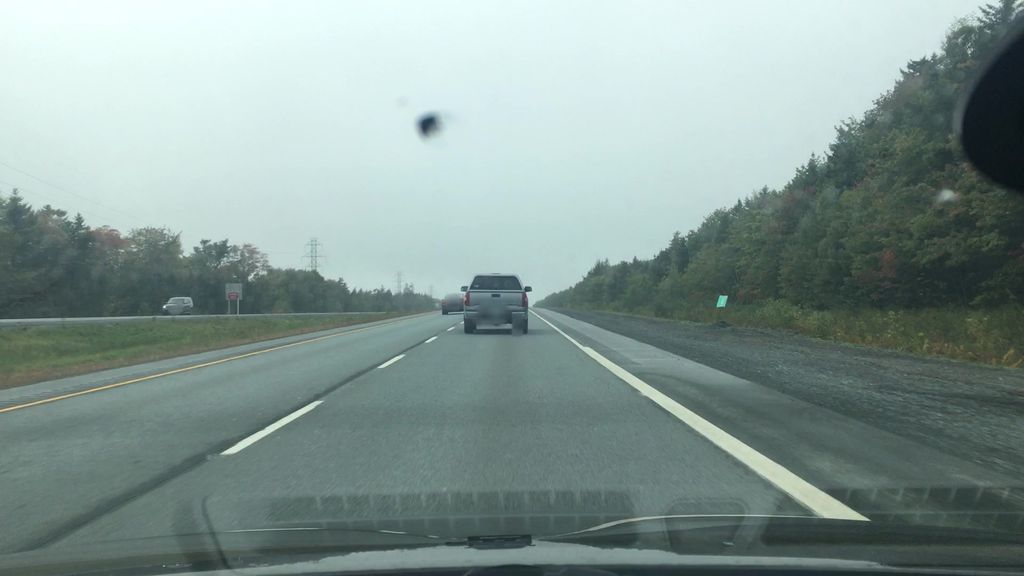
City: halifax